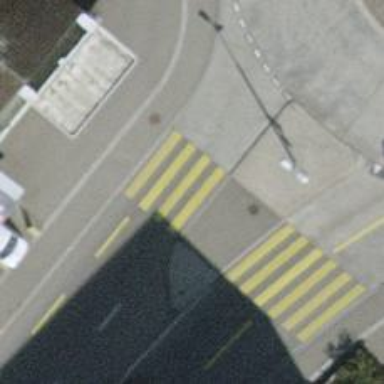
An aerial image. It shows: Uncontrolled zebra crossing on the road.